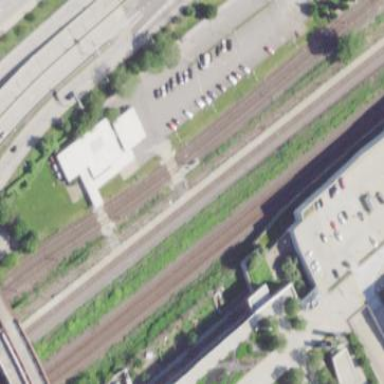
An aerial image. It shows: Paved platform for public transport. The platform is for railway services.